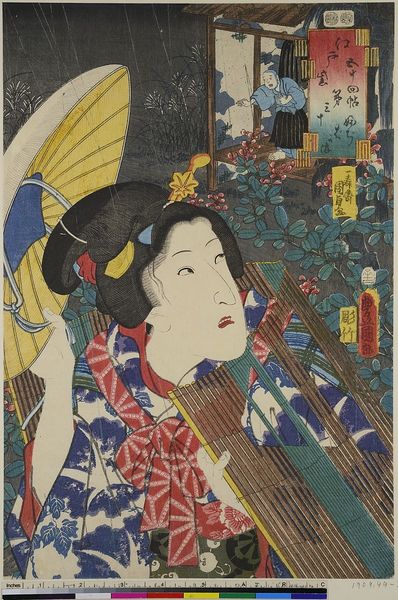
Titel: Der Schauspieler Ichikawa Monnosuke III in Fujibakama, Blatt 30 aus der Serie: Die 54 Kapitel des Edo Violett
Künstler: Utagawa Kunisada
Standort: Hamburg
Institution: Museum für Kunst und Gewerbe Hamburg
Schlagwörter: blau, mann, umhang, wasser, gelb, grün, blumen, bunt, frau, haar, hut, kleid, mund, nase, zeichnung, haus, rot, schal, schirm, tuch, fächer, hochformat, wand, augen, gesicht, busch, auge, pflanzen, theater, lippen, holzschnitt, japan, schrift, markt, wetter, halstuch, schriftzeichen, regen, schwarze haare, asien, geisha, druckgraphik, druckgrafik, literatur, asiatisch, stempel, china, zähne, zeit, schauspieler, farbholzschnitt, schauspielerin, maßstab, wadn, kabuki, edo, schrim, reproduktionen, 1890, druckerzeugnisse, theateraufführung, ukiyo, genji, monogatari